Chest X-ray:
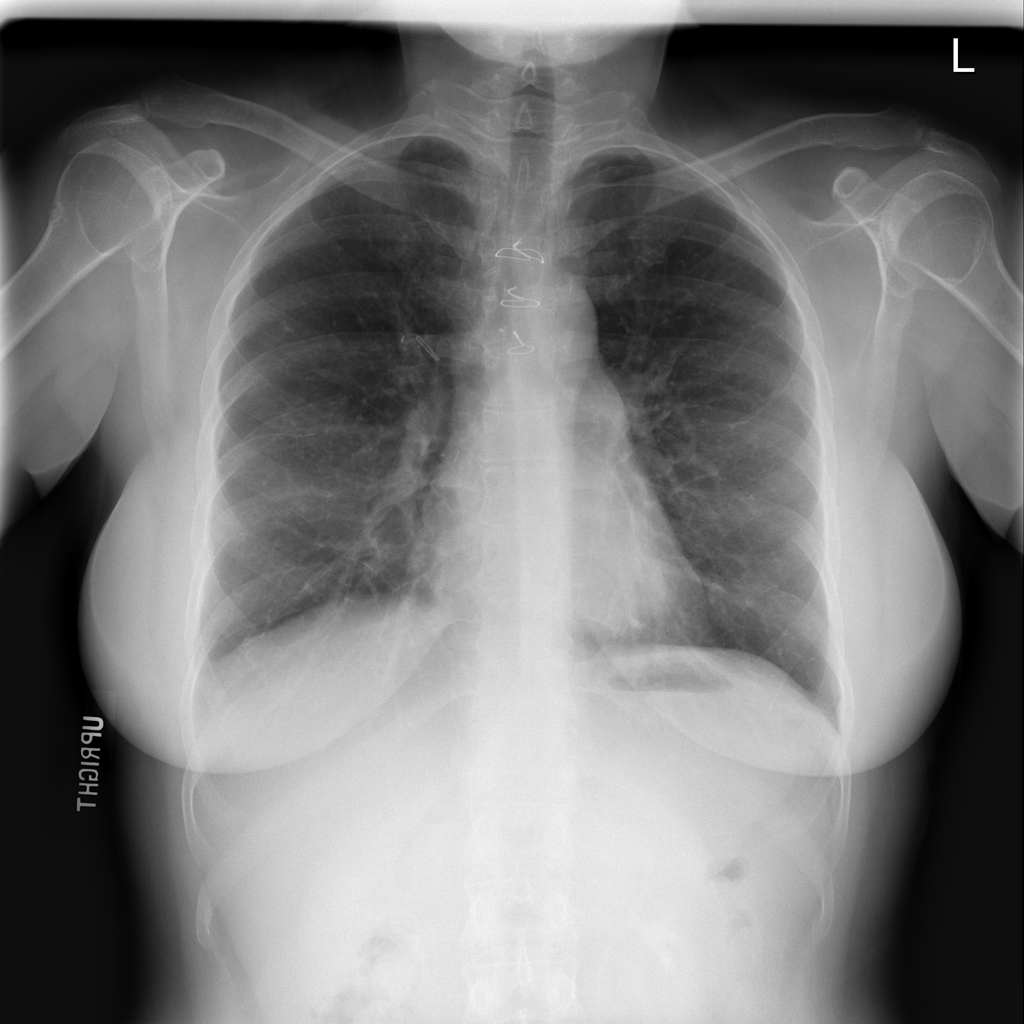
Findings: Pleural Thickening
No abnormal finding: no